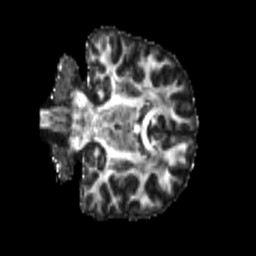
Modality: FA
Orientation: coronal
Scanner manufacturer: siemens
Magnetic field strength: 3 T
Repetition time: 4 s
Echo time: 0.0594 s